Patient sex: M
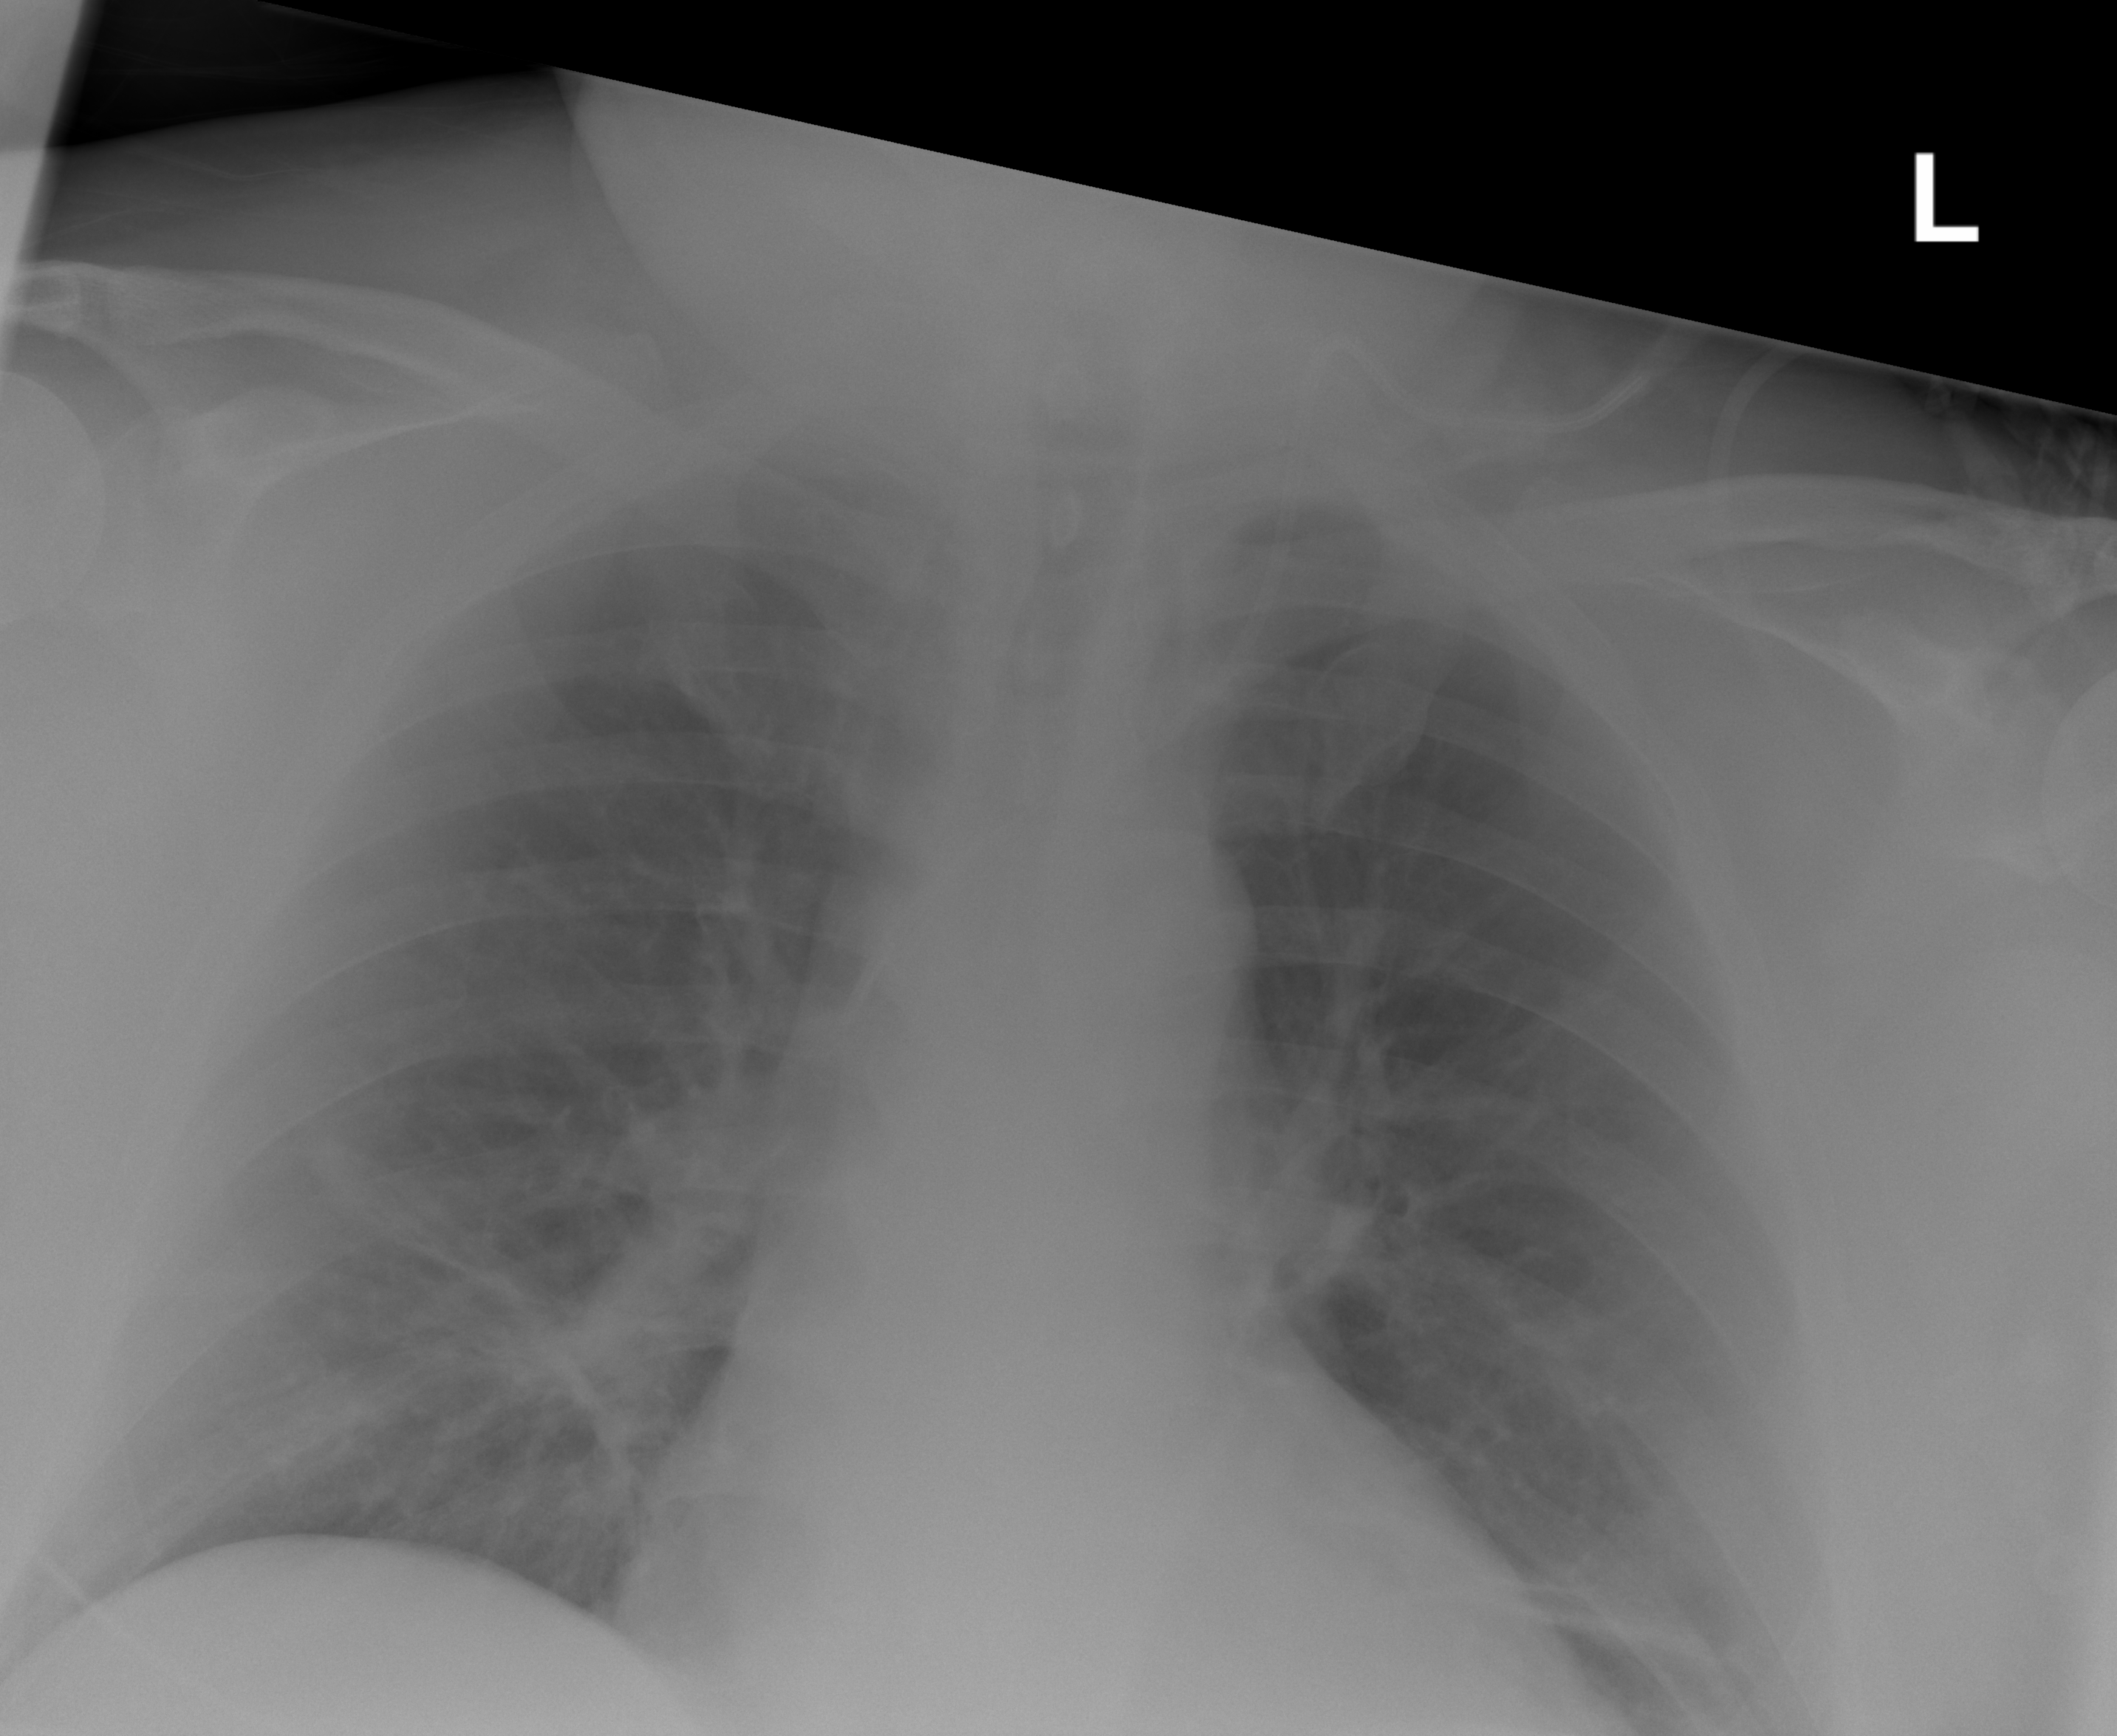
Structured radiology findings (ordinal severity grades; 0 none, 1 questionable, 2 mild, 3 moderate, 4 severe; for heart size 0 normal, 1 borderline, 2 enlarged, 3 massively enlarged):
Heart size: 1
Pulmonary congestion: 2
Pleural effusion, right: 0
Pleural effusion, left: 0
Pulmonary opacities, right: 0
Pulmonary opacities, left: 0
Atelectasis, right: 2
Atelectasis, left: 2